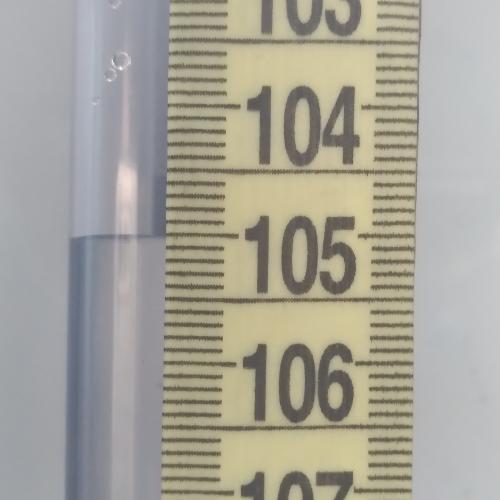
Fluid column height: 105.0 cm